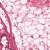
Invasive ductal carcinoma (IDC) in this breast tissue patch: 0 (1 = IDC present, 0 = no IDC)